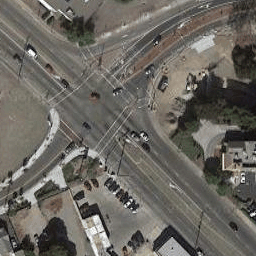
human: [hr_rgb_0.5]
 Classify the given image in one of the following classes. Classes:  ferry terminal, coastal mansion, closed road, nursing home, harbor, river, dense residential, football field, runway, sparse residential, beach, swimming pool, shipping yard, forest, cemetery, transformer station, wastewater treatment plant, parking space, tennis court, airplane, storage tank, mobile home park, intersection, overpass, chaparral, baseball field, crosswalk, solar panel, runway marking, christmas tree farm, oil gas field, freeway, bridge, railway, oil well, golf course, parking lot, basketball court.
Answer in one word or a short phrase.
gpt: intersection